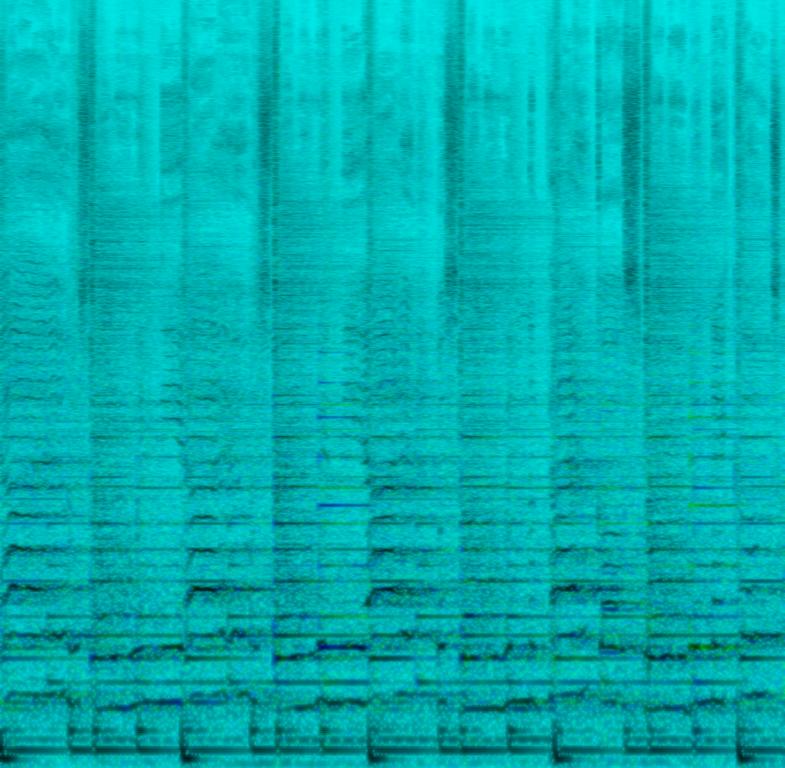
A female singer sings this beautiful melody with vocal harmony. The song is medium tempo with a piano accompaniment, steady drumming rhythm, strong bass drum kicks and a steady bass line. The song is melancholic and emotional. The song is a modern Christmas carol.